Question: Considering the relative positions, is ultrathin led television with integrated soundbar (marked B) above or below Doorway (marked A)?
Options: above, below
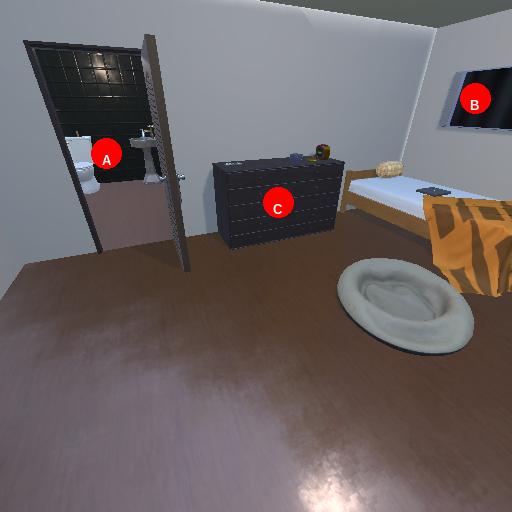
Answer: above